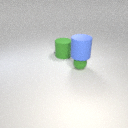
small green rubber sphere below large blue rubber cylinder